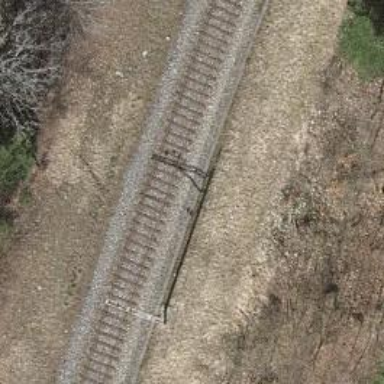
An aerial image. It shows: Single railway track with electrified contact line.